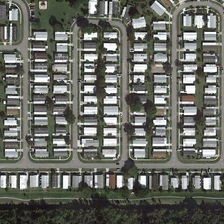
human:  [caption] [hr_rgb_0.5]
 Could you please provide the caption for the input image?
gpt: behind the rows of white houses, many trees were planted .

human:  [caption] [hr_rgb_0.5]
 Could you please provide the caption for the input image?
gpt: behind the rows of white houses, many trees were planted .

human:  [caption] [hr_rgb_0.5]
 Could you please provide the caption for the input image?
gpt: a number of trees were planted around the white houses .

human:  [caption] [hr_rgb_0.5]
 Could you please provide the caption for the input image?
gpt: a number of trees were planted around the white houses .

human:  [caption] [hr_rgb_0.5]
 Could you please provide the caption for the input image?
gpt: a number of trees were planted around the white houses .